Field crop: maize
Growth stage: 2
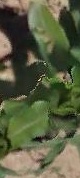
Species: maize